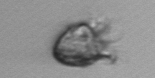
Label: Ciliophora